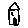
Label: house